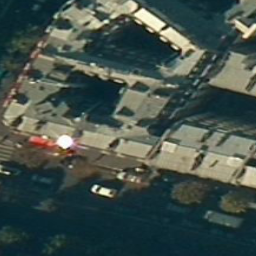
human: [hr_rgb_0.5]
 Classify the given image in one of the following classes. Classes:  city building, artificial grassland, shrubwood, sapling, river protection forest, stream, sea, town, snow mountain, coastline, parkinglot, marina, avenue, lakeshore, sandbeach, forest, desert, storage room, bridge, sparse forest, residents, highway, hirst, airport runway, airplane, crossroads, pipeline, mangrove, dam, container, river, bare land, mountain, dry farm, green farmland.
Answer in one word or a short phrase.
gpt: city building